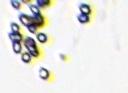
Label: Phaeocystis